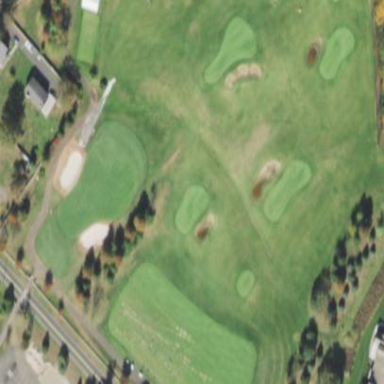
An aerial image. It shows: Grassy area designated for leisure use with golf driving range.